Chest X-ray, AP view. Patient: 44 years old, sex M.
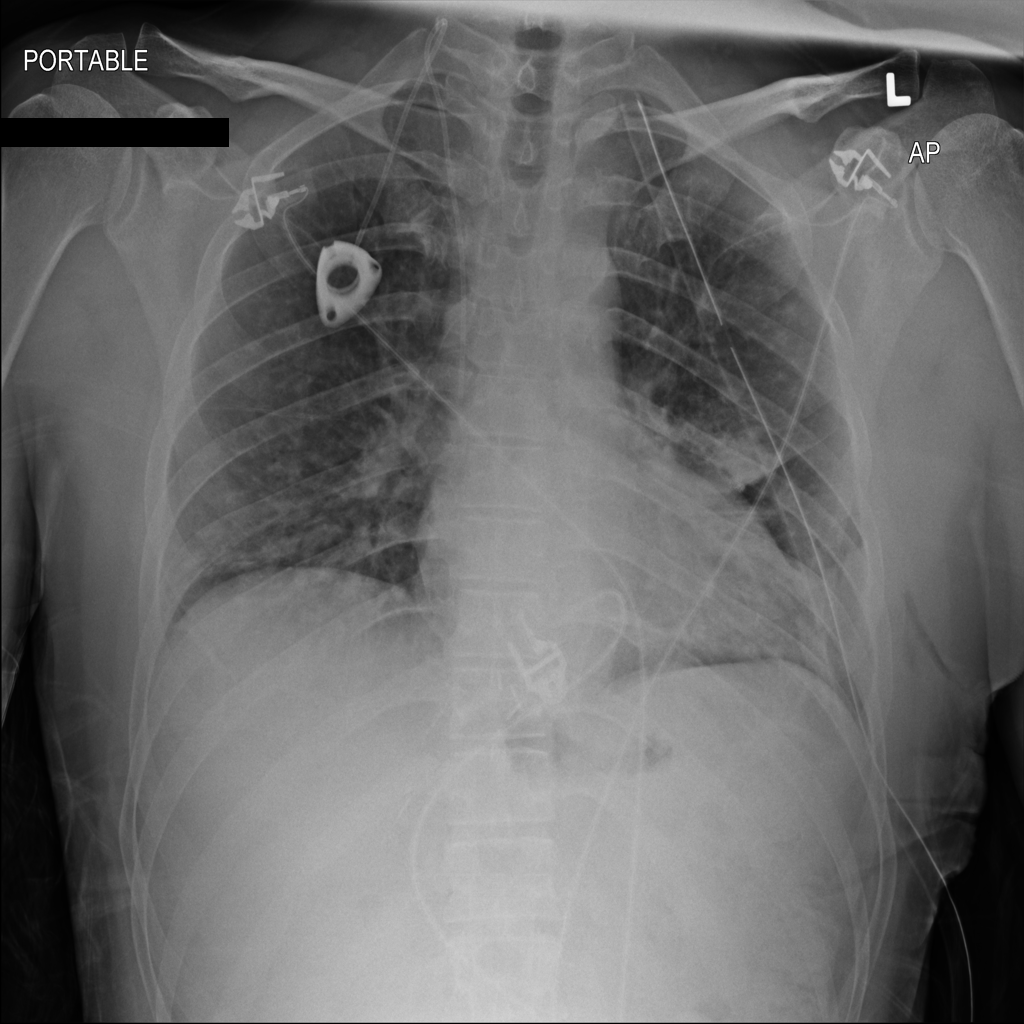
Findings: Infiltration, Nodule